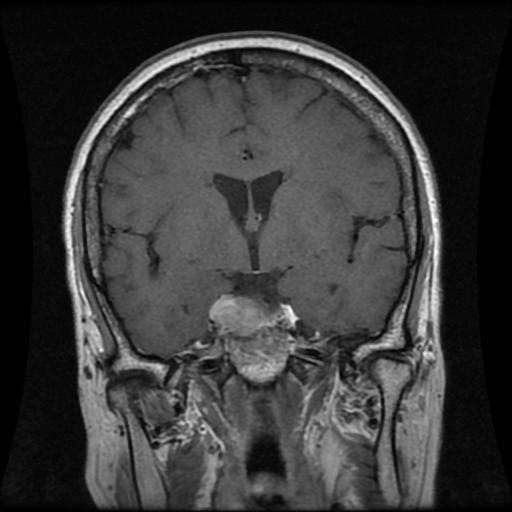
Label: pituitary